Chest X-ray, AP view. Patient: 67 years old, sex F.
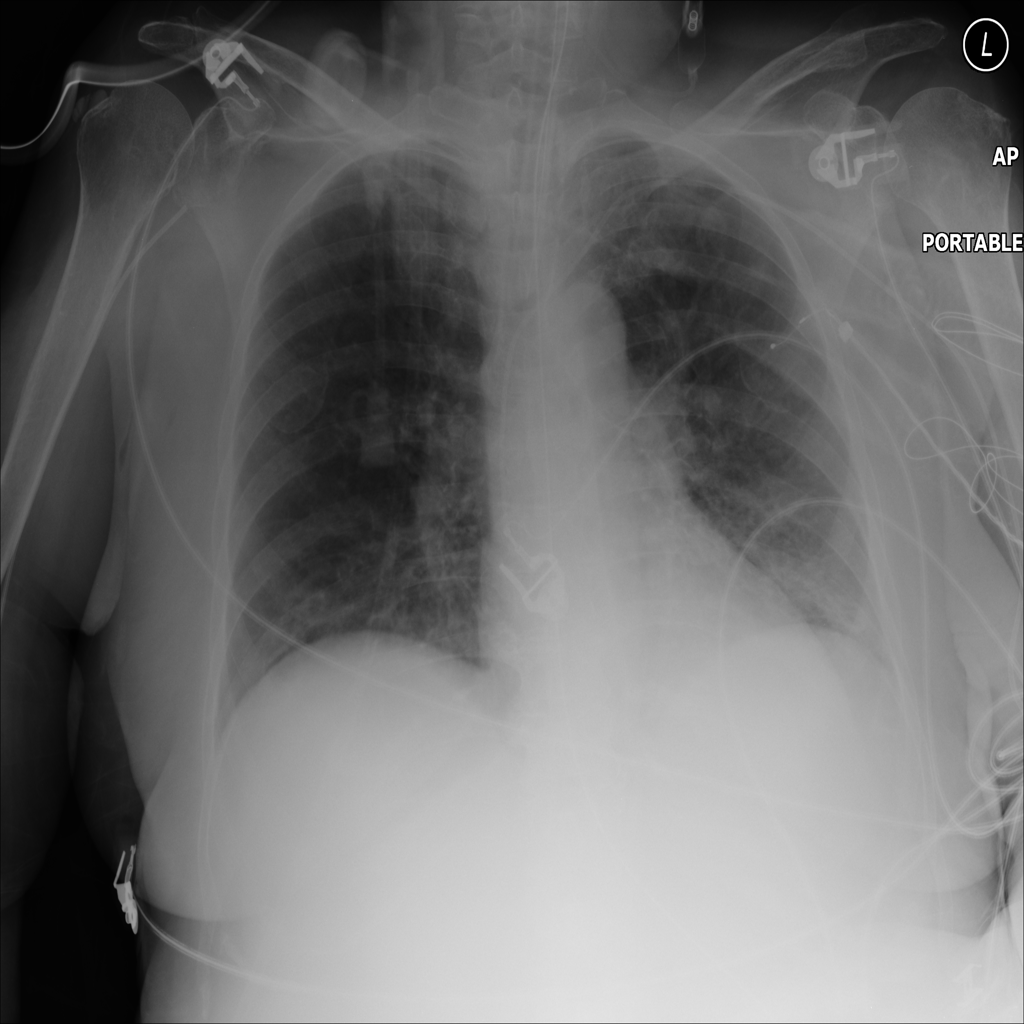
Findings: Atelectasis, Infiltration